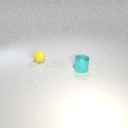
small cyan metal cylinder in front of small yellow rubber sphere